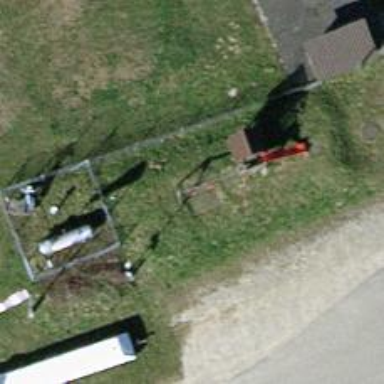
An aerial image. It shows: Playground with swings.